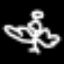
Label: angel